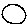
Label: circle